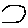
Label: hexagon